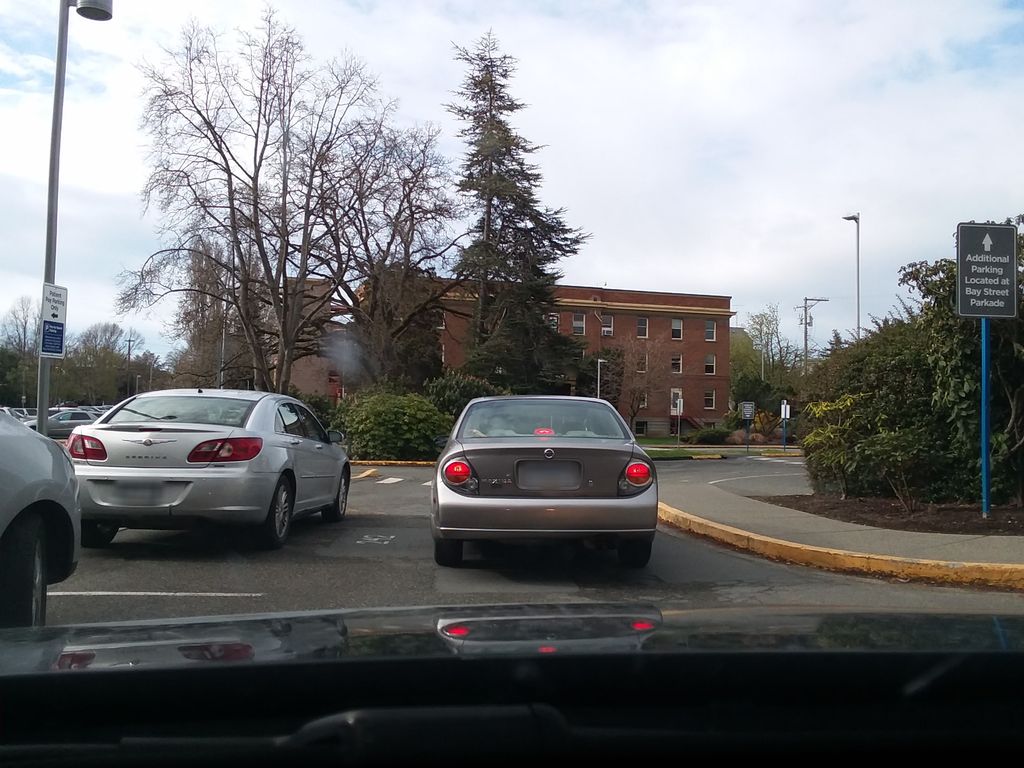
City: victoria